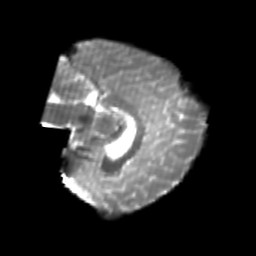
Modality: T2w
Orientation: sagittal
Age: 23
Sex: female
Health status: healthy
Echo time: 0.074 s